Question: I have a question I met for the first time about the borders.
So, I need to create similar borders without any images (if it is possible):

As you can see, there are two borders with negative (?) border-radius. I know that negative 'border-radius' won't work, so I would highly appreciate if someone could help me with solution.
I already tried this: <URL>, but the problem is that I am not able to create normal borders - the whole block only.
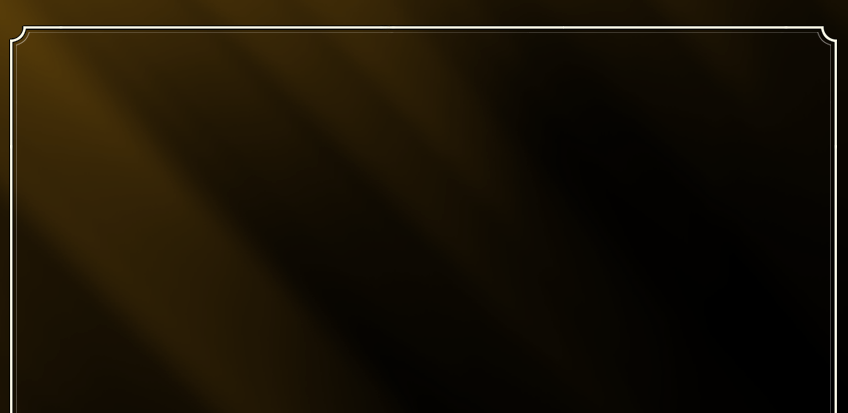
Answer: You can check out this jQuery plugin: <URL> Which has lots of other possibilities for border styling as well.

You can also check out a solution provided by Lea Verou. She uses negative border radius with css3 gradients: <URL>